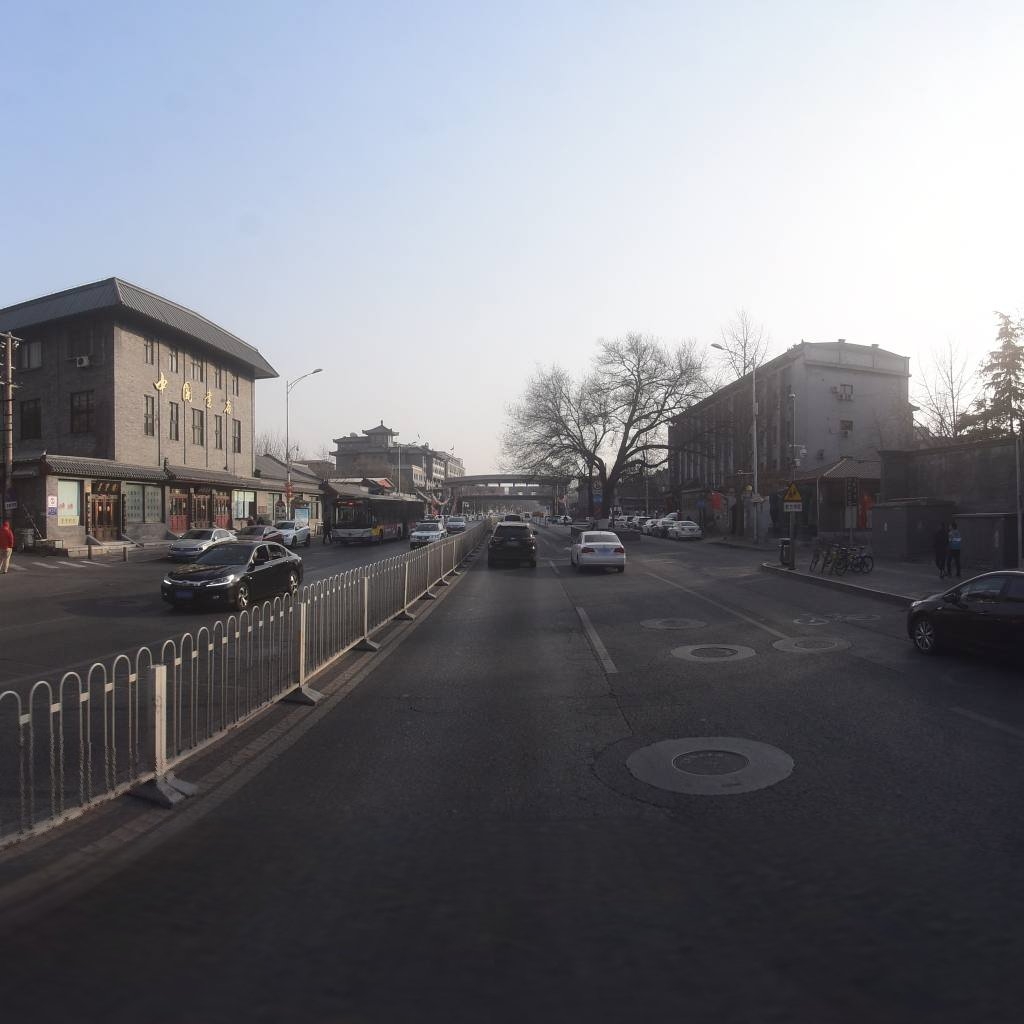
Region: Xicheng
Road damage annotations: longitudinal crack, manhole cover, manhole cover, manhole cover, manhole cover, alligator crack